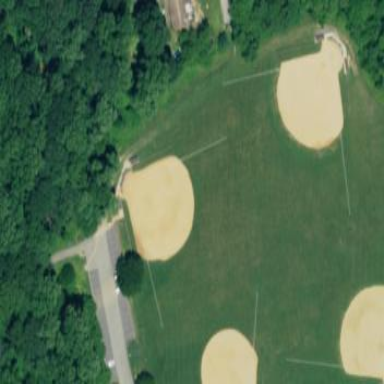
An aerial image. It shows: Baseball pitch for leisure land activities.